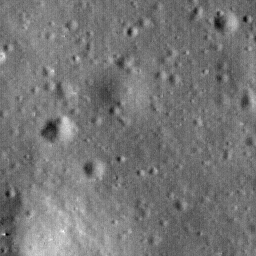
Host type: background_regolith
Lunar coordinates: latitude nan, longitude nan